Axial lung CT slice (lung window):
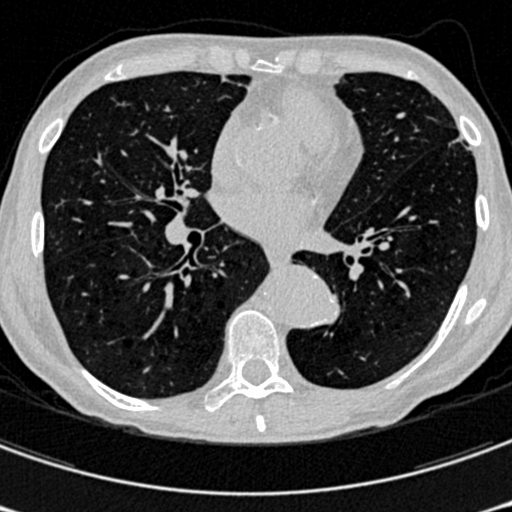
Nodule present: no